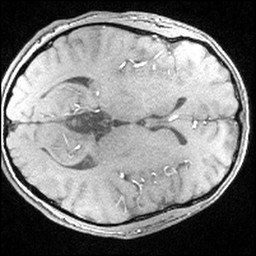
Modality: angio
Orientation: axial
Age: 31
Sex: male
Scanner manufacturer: siemens
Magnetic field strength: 3 T
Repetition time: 0.025 s
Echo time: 0.00334 s